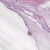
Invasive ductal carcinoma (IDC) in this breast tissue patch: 0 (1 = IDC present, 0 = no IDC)